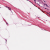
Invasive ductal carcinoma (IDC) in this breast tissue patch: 0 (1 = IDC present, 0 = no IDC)